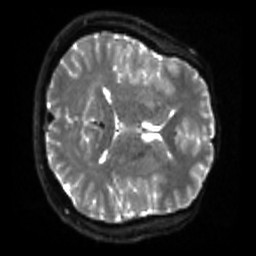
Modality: sbref
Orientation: axial
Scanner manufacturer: siemens
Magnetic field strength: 3 T
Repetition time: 4 s
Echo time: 0.0594 s